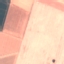
Land use / land cover: AnnualCrop